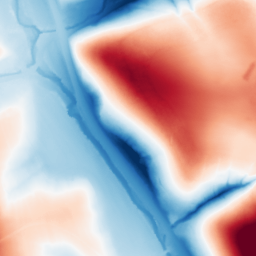
Category: classical
Decomposition family: gaussian_anisotropic
Decomposition parameters: sigma_x: 50
sigma_y: 50
Upsampling method: bilinear
Upsampling parameters: scale: 8
Upsampling scale: 8